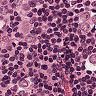
Metastatic tissue present: yes